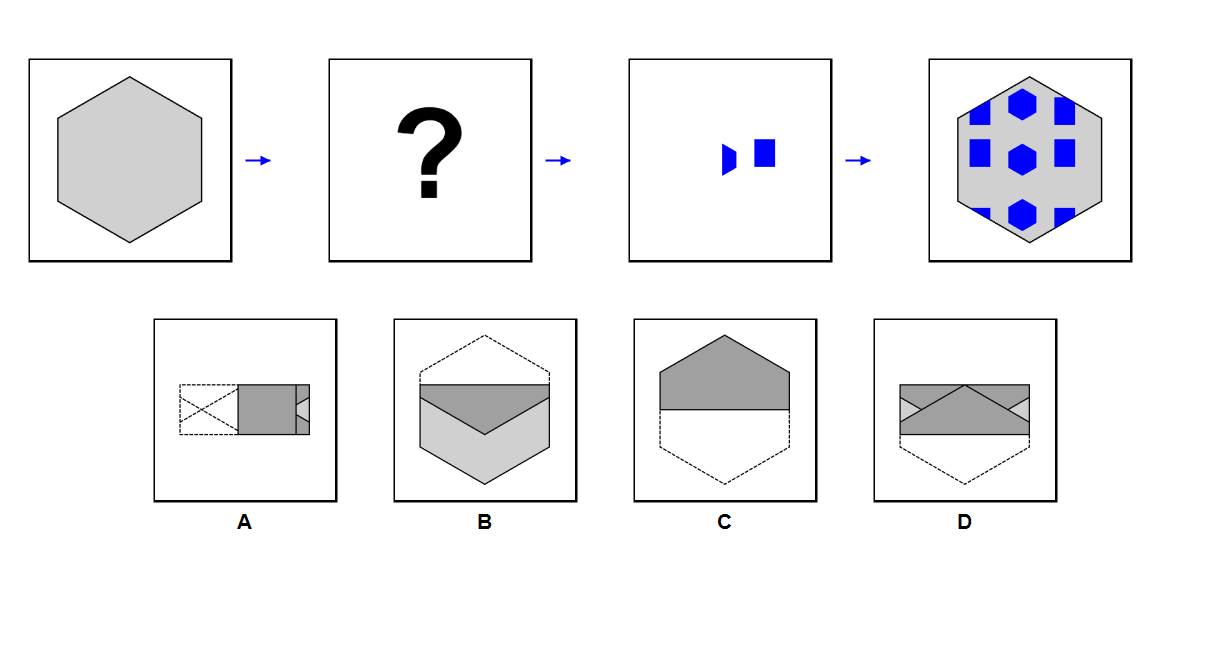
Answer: C